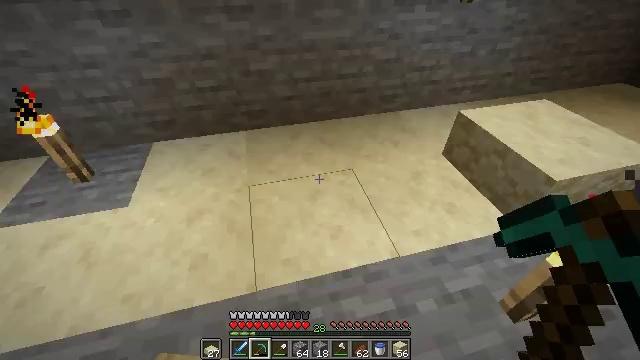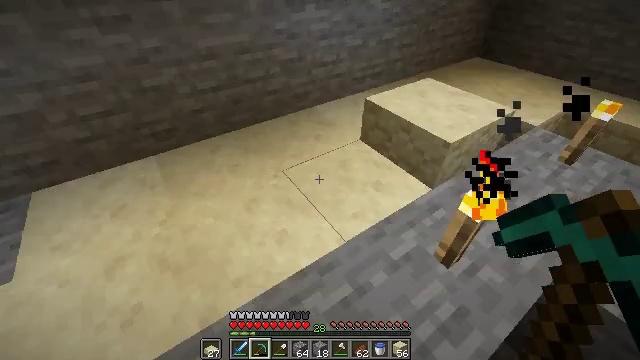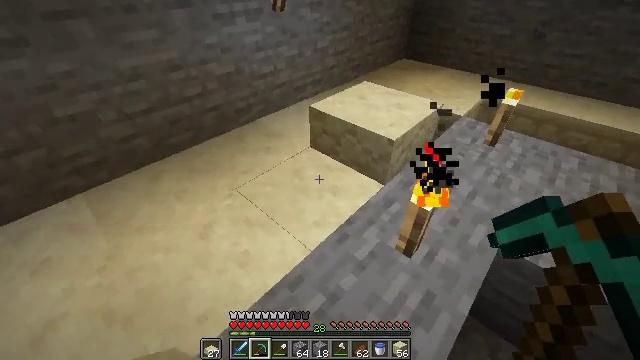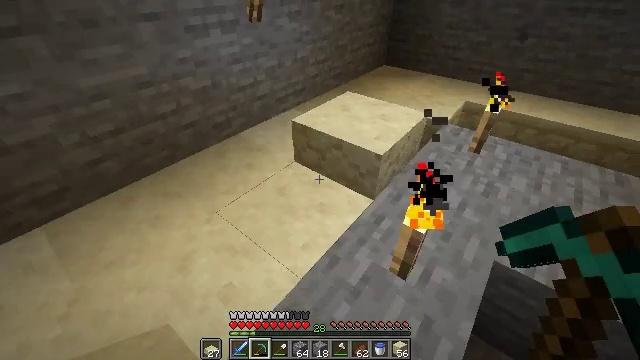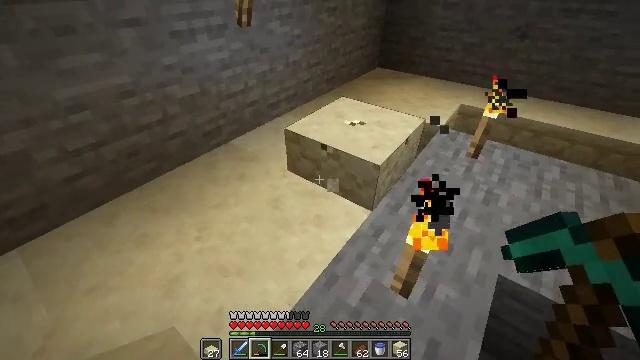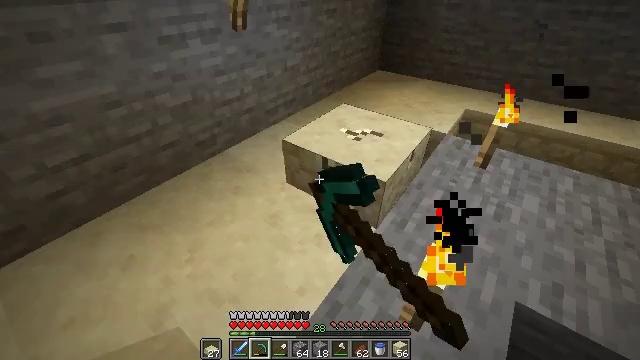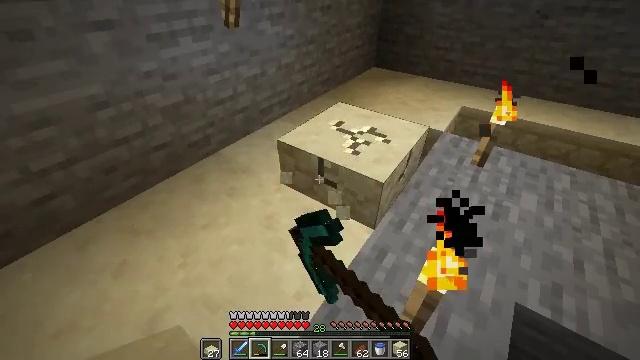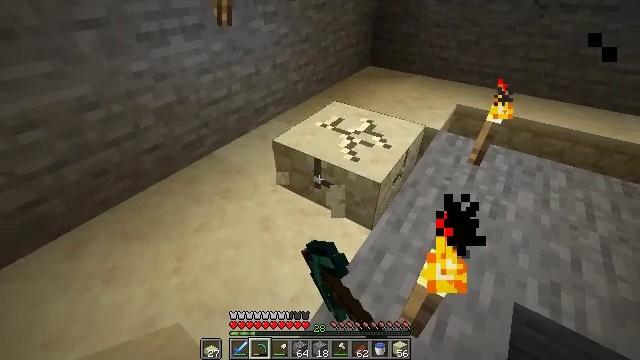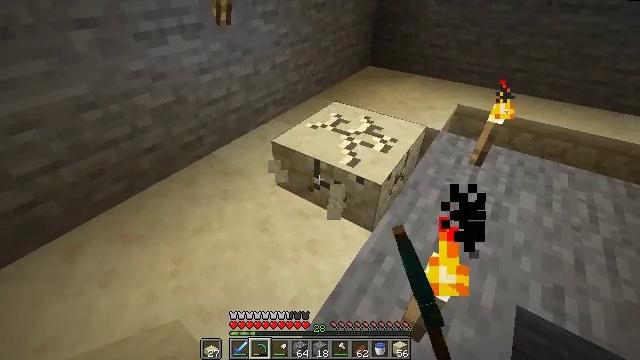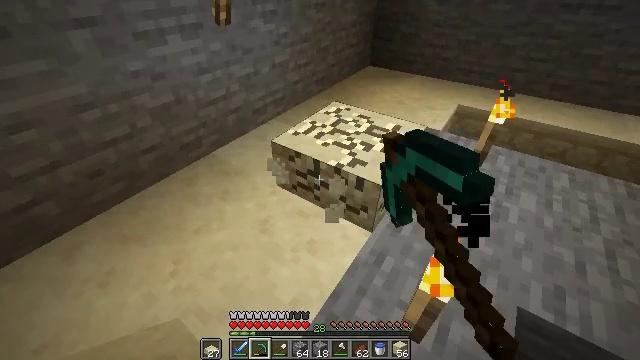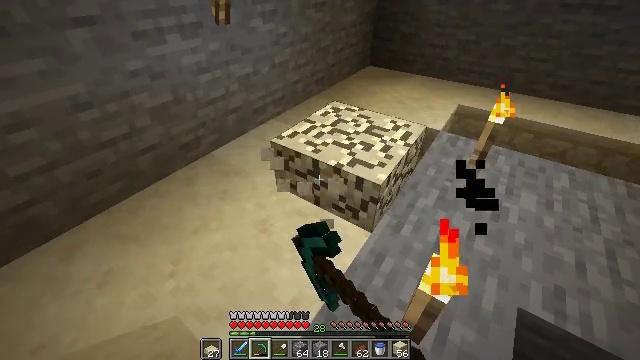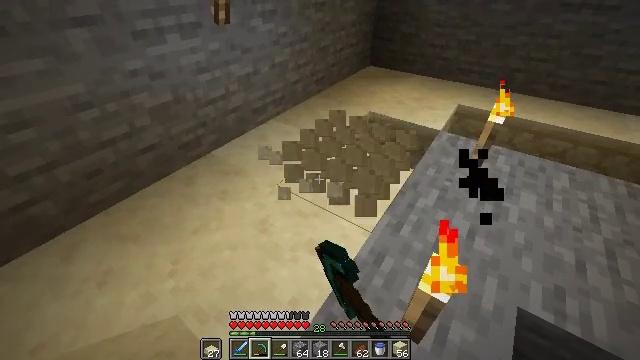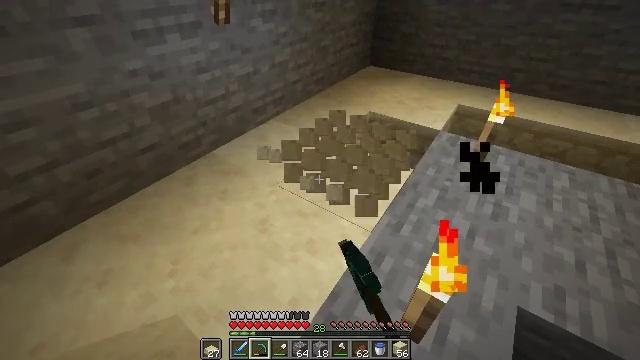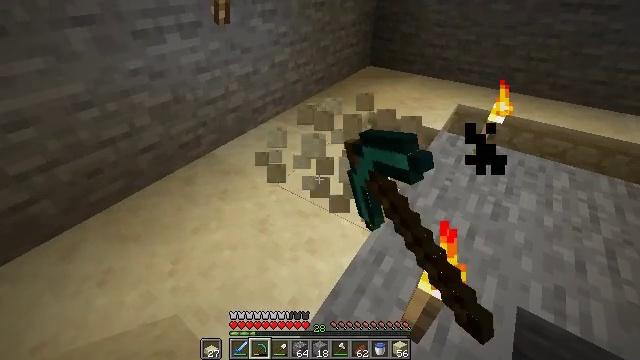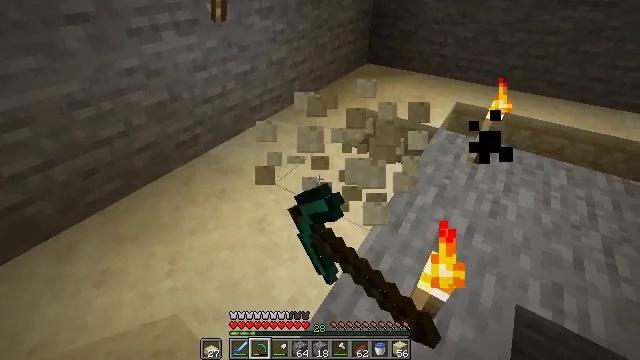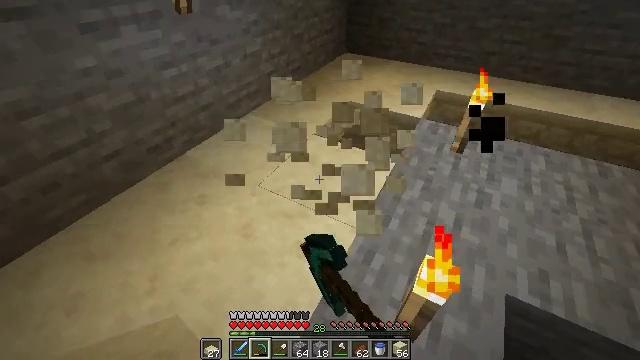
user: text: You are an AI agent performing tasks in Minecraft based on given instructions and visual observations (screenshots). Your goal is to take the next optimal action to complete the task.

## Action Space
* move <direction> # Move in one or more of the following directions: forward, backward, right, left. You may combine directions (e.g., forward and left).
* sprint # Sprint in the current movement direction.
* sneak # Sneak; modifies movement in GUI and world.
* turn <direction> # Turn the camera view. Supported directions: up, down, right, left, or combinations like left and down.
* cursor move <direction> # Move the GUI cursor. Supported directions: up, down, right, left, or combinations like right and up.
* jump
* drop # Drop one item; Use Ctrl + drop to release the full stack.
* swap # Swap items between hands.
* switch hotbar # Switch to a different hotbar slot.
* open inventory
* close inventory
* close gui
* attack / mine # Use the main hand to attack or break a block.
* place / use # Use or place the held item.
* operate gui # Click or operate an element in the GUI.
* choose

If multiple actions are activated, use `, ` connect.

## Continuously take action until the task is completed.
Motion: motion action
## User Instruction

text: Break the sandstone slab.
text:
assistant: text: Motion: turn right
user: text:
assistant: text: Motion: move forward, turn right and up
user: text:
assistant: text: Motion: move forward, turn right and up
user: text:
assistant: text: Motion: move forward, turn right, attack / mine
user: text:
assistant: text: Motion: attack / mine
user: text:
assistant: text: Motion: turn right, attack / mine
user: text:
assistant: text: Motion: turn right, attack / mine
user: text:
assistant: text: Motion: attack / mine
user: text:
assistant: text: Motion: attack / mine
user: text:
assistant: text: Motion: attack / mine
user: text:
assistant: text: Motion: attack / mine
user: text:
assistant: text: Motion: attack / mine
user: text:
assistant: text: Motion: attack / mine
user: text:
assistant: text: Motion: move forward, attack / mine
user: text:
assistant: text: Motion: move forward, turn right and down
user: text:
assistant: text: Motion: no_op